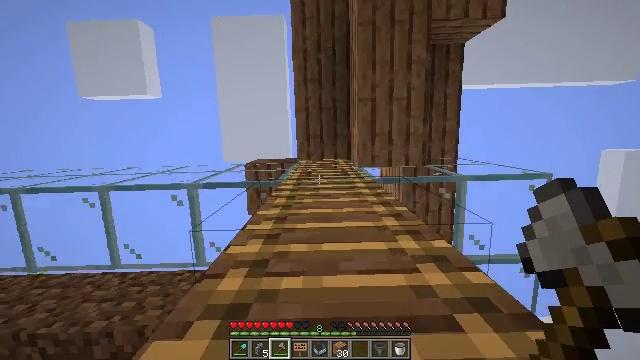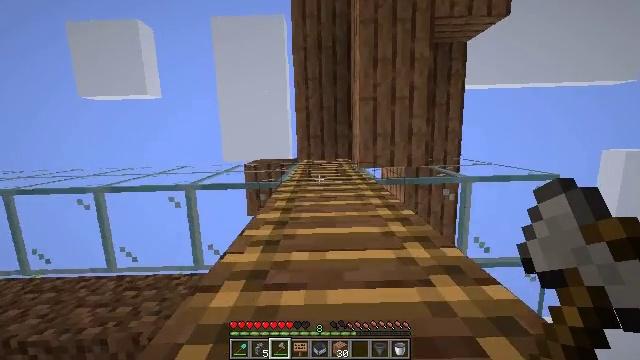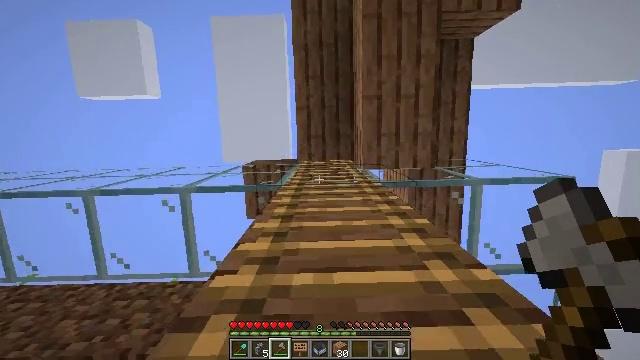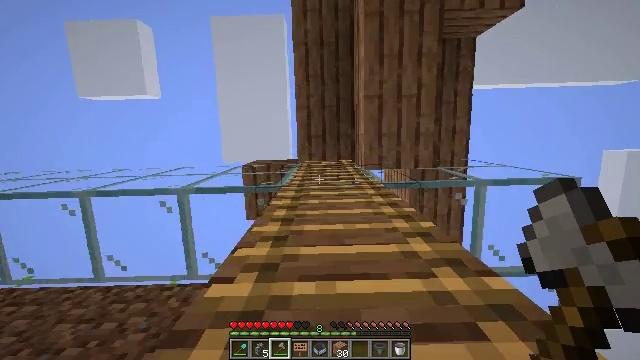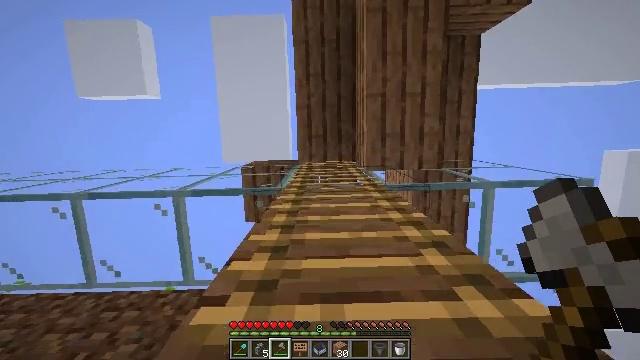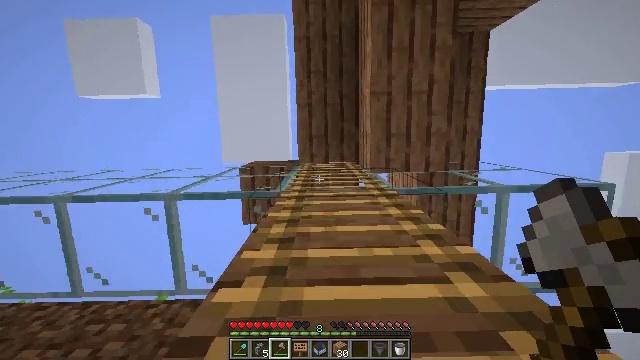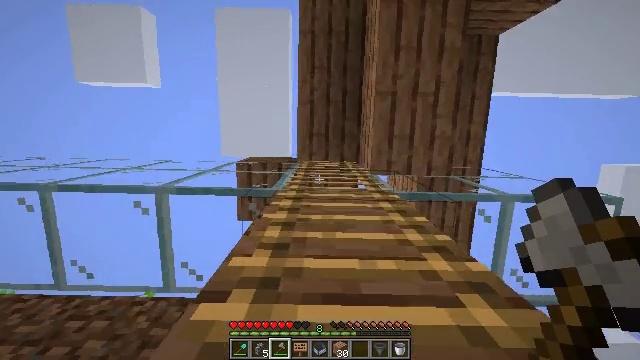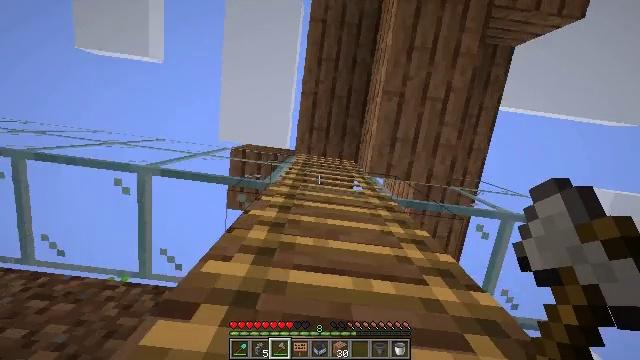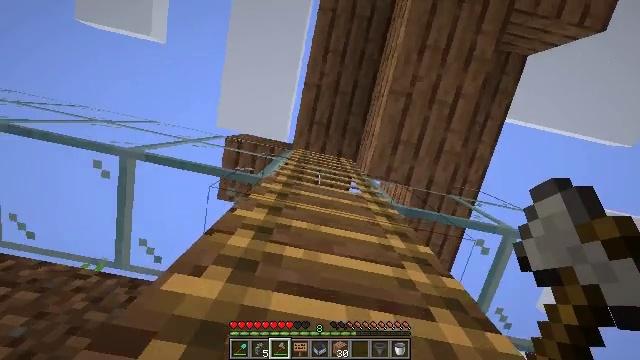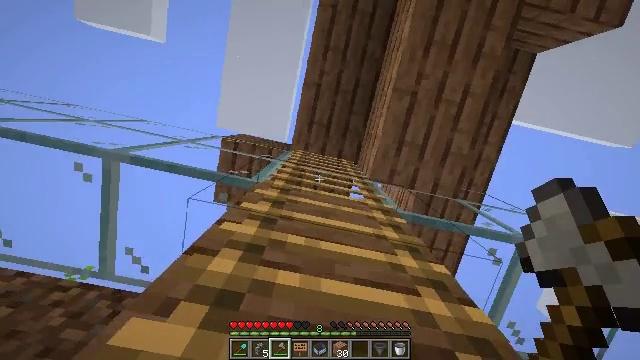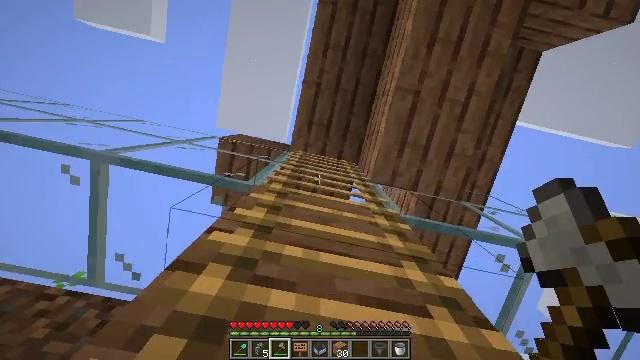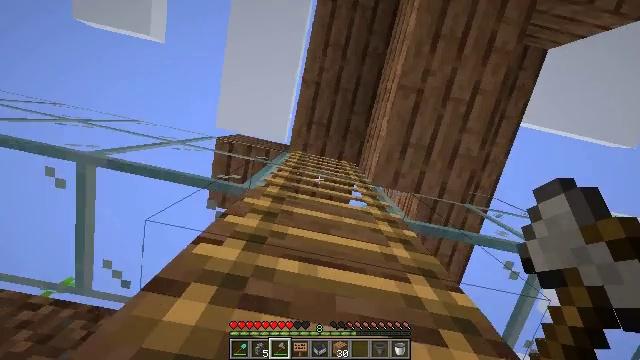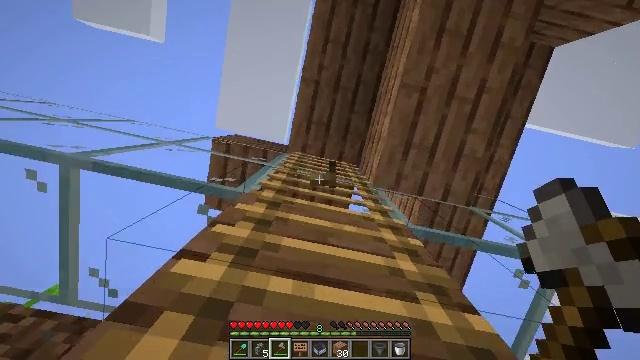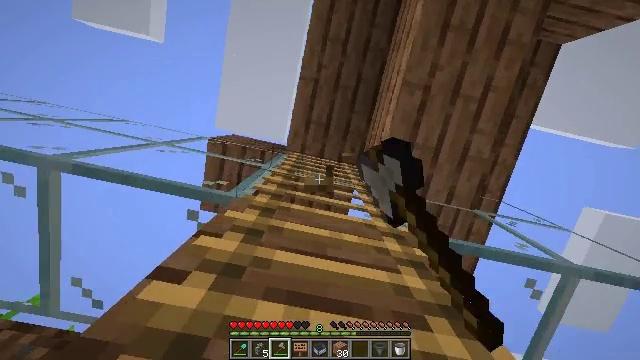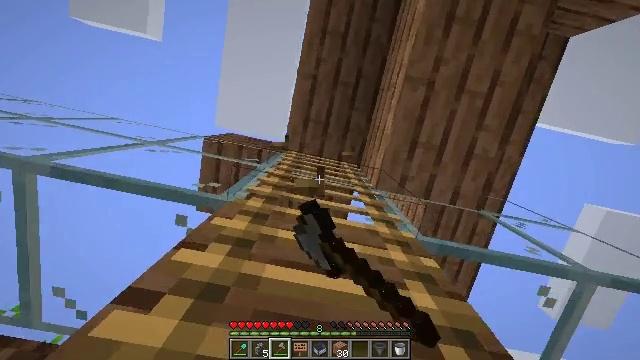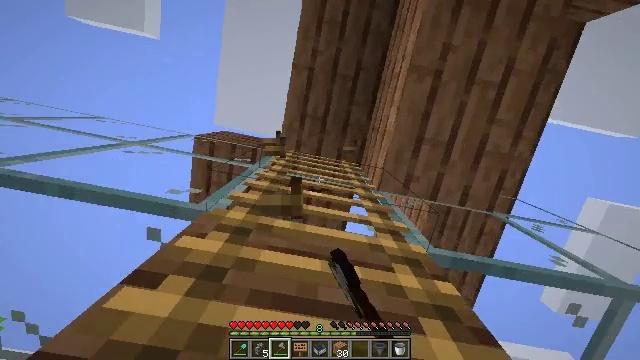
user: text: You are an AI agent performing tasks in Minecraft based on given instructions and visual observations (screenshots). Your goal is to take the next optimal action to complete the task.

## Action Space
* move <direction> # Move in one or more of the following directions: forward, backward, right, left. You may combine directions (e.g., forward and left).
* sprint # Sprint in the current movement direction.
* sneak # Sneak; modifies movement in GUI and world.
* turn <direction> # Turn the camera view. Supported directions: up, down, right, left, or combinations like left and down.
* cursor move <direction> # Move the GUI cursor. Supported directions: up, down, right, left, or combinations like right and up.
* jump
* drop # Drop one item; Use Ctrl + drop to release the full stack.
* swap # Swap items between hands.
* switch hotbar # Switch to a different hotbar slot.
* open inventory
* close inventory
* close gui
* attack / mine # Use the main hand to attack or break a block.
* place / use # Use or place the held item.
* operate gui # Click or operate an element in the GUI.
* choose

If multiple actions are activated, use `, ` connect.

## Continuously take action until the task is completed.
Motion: motion action
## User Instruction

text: Break the ladder to collect it.
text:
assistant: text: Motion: move forward, jump
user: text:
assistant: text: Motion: move forward, jump
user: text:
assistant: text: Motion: move forward, jump
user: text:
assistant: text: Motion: move forward, jump
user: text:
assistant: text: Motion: move forward, jump
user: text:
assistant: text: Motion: move forward, turn right, jump
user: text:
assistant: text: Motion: move forward, turn right and down, jump
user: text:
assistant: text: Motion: move forward, turn right and down, jump
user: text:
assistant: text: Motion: move forward, jump
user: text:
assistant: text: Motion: move forward, jump
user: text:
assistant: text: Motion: move forward, jump
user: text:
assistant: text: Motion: move forward, attack / mine, jump
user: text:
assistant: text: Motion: move forward, attack / mine, jump
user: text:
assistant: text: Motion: move forward, attack / mine, jump
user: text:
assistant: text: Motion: move forward, attack / mine, jump
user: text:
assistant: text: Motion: move forward, attack / mine, jump
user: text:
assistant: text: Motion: move forward, turn left, attack / mine, jump
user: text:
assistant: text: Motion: move forward, attack / mine, jump
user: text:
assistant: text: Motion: move forward, turn left, attack / mine, jump
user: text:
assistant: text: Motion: move forward, turn left, attack / mine, jump
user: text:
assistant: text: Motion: move forward, turn left, attack / mine, jump
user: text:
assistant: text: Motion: move forward, turn left, attack / mine, jump
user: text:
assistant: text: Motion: move forward, turn left, attack / mine, jump
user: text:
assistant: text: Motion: move forward, turn left and down, attack / mine, jump
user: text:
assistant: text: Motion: move forward, turn left and down, attack / mine, jump
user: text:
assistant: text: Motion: move forward, turn down, attack / mine, jump
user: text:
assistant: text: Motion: move forward, turn down, attack / mine, jump
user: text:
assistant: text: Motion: move forward, turn down, jump
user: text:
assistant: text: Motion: move forward, turn left and down, jump
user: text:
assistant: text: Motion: turn down, jump